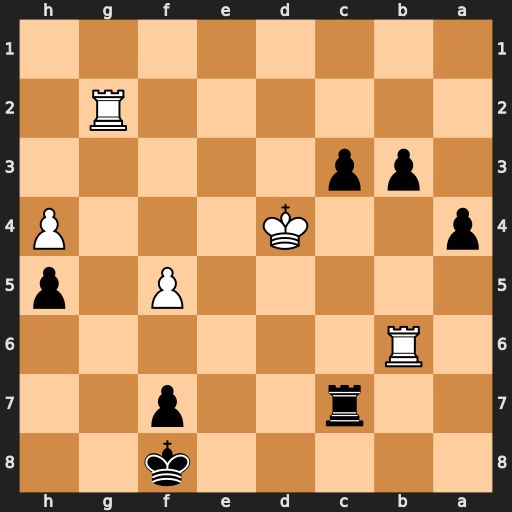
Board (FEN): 5k2/2r2p2/1R6/5P1p/p2K3P/1pp5/6R1/8
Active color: b
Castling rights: -
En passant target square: -
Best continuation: c2 Rb8+ Ke7